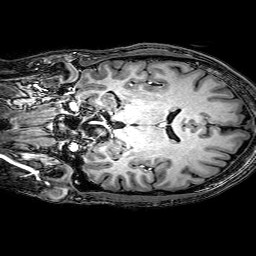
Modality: T1w
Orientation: coronal
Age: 22
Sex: male
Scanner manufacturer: philips
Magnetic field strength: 3 T
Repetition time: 0.009 s
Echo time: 0.0035 s